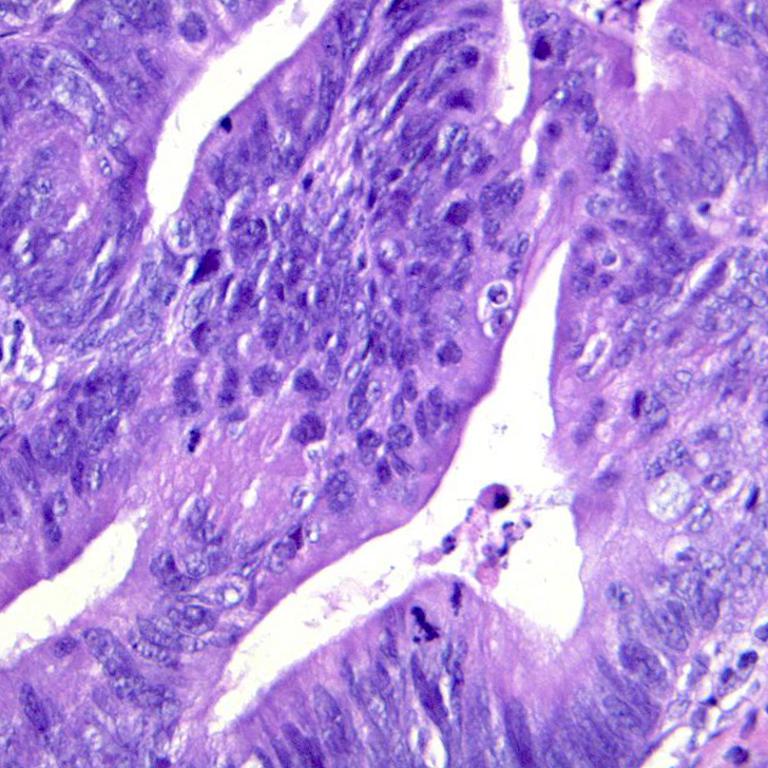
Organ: colon
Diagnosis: adenocarcinomas